Interaction volume radius: 10 \u00c5
Interaction volume height: 15 \u00c5
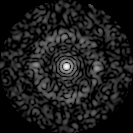
Disorder parameter: 0.8483